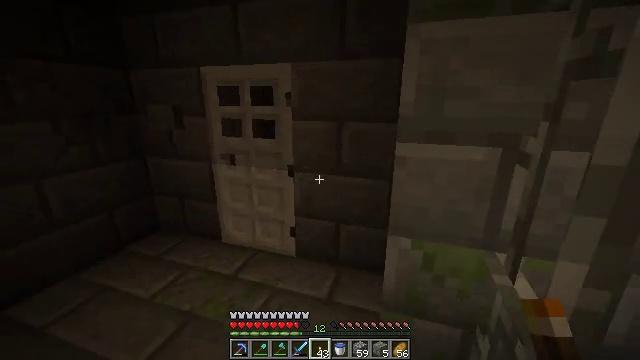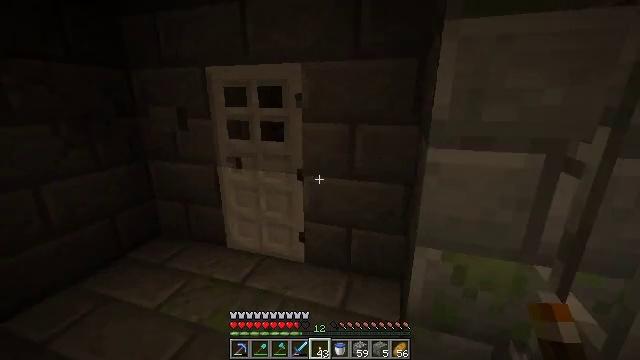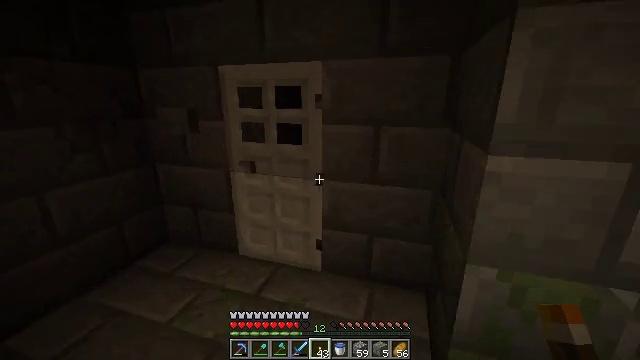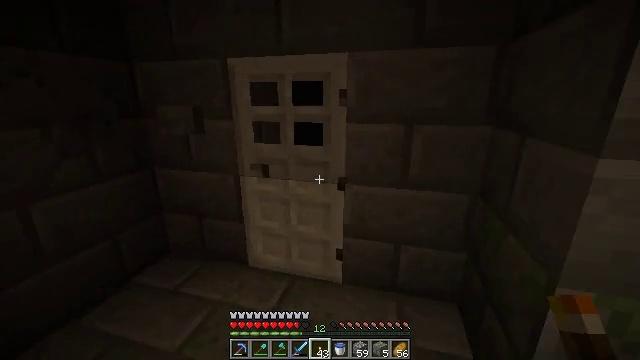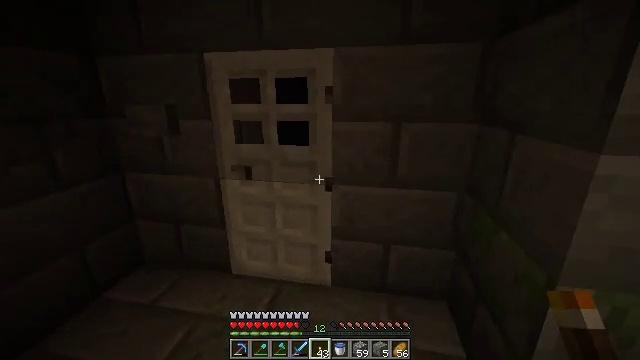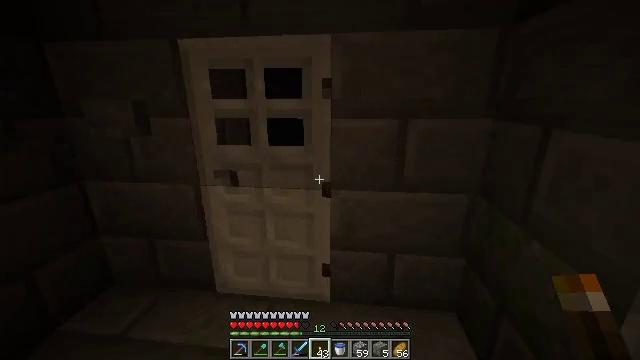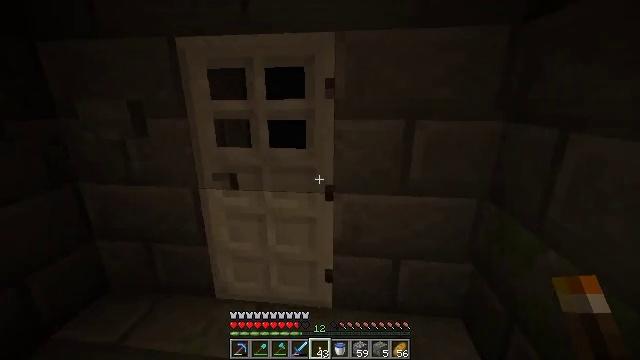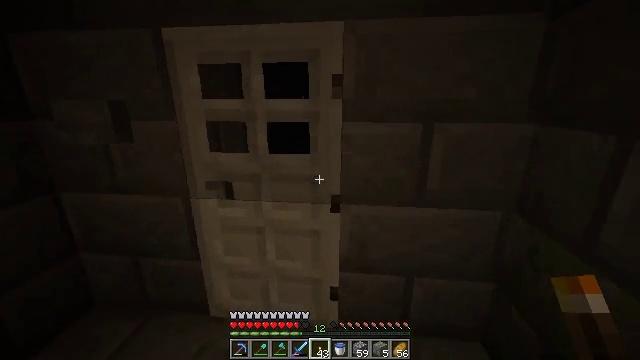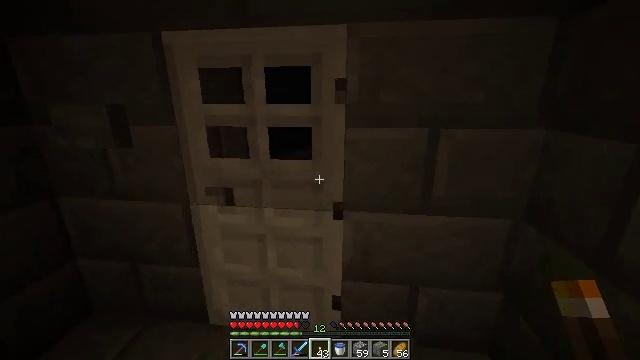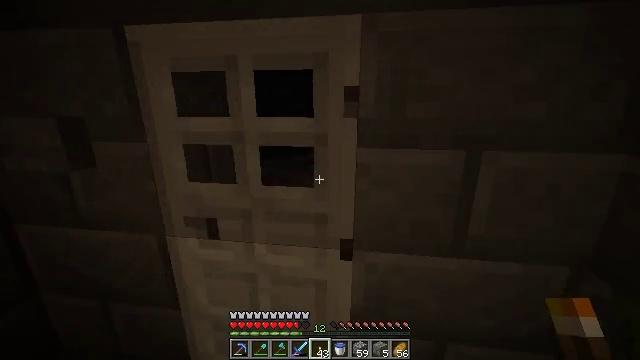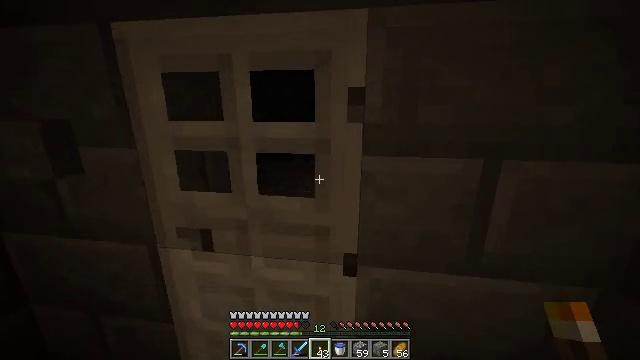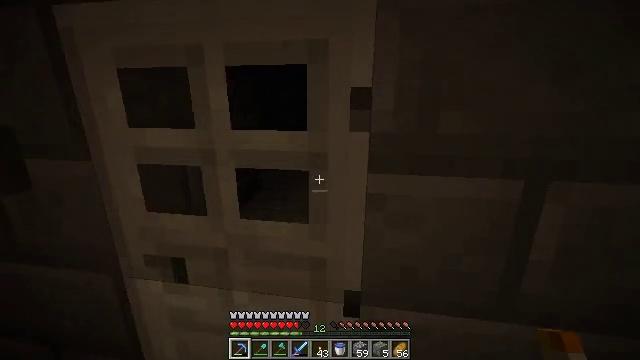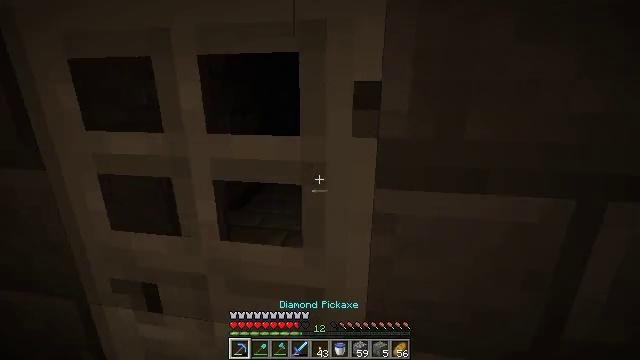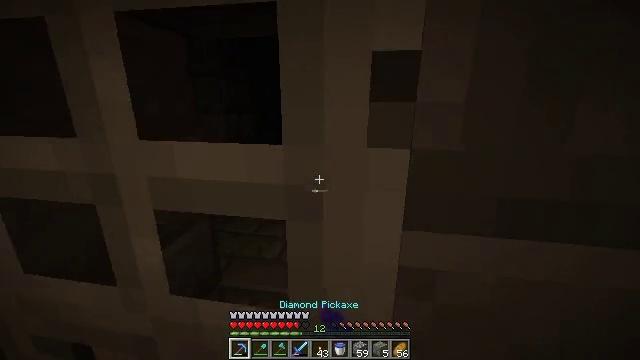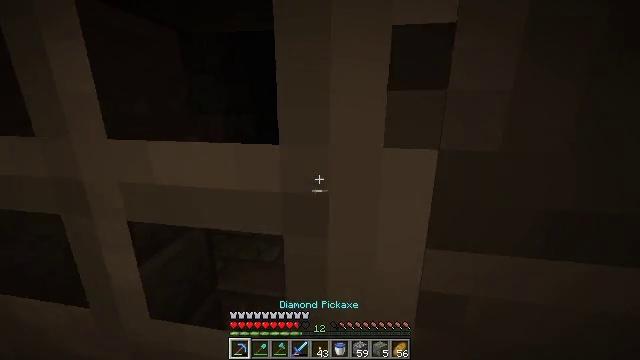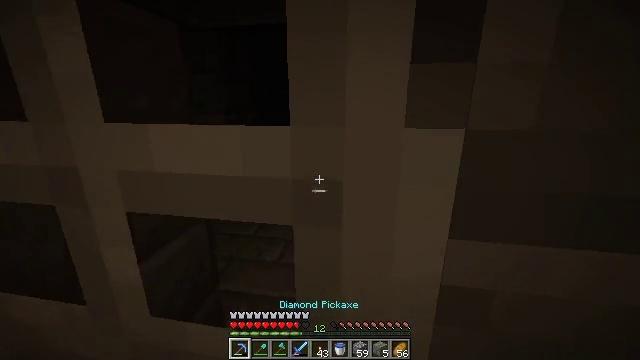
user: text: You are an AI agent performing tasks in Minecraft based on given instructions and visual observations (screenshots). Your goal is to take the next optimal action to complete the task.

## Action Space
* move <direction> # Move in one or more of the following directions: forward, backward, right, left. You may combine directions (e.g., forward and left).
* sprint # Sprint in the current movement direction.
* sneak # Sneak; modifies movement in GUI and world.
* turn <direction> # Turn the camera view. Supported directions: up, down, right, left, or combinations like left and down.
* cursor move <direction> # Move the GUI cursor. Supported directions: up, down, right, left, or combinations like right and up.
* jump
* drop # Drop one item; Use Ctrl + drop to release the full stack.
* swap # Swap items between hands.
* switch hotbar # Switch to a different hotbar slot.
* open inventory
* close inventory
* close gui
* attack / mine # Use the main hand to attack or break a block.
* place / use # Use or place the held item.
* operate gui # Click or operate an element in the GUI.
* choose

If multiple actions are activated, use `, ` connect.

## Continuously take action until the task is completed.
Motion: motion action
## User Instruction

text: Break the iron door.
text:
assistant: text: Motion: move forward and move left
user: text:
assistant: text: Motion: move forward and move left
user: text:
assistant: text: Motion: move forward and move left, turn right
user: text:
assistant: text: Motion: move forward, turn right
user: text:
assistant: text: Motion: move forward, turn right
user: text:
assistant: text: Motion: no_op
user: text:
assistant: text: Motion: move forward
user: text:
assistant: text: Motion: move forward
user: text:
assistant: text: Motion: move forward, turn left
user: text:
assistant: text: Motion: move forward
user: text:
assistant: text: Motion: move forward, switch to hotbar 1
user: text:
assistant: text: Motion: move forward, attack / mine, switch to hotbar 1
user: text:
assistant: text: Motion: attack / mine, switch to hotbar 1
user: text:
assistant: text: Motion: attack / mine
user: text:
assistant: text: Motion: attack / mine
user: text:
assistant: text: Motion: attack / mine
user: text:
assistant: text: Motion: attack / mine
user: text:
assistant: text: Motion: attack / mine
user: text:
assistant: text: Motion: attack / mine
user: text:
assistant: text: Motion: attack / mine
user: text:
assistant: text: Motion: attack / mine
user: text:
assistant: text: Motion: attack / mine
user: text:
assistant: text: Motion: attack / mine
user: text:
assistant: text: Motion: move forward, attack / mine
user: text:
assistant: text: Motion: move forward, attack / mine, switch to hotbar 5
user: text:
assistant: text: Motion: switch to hotbar 5